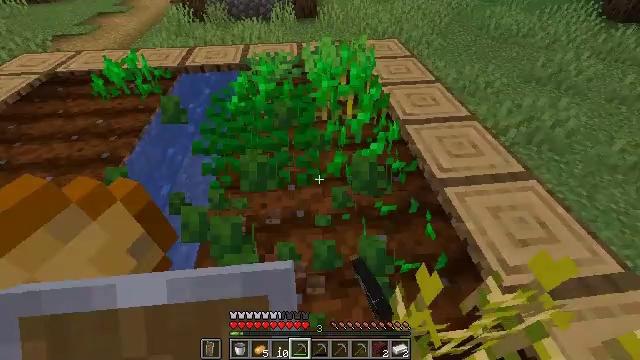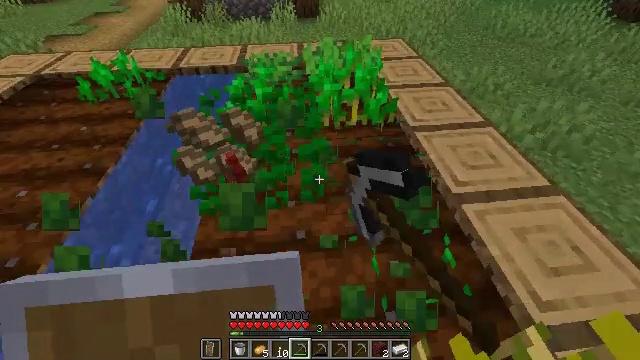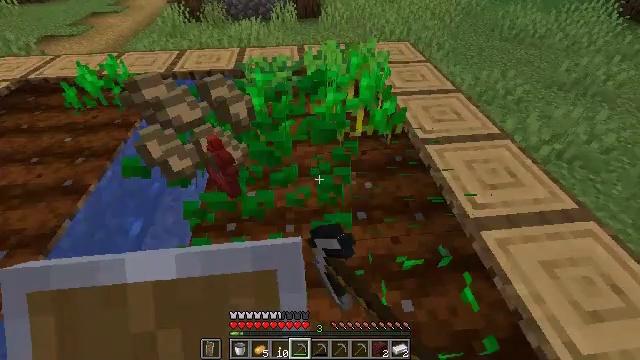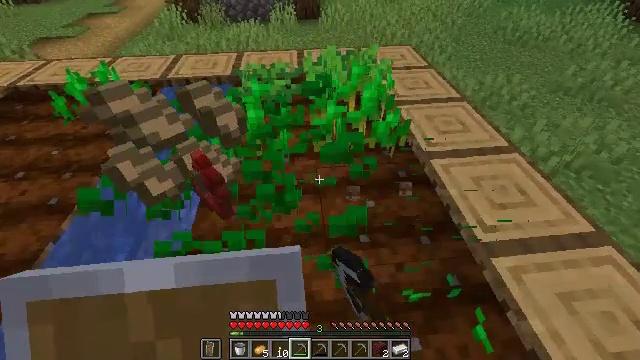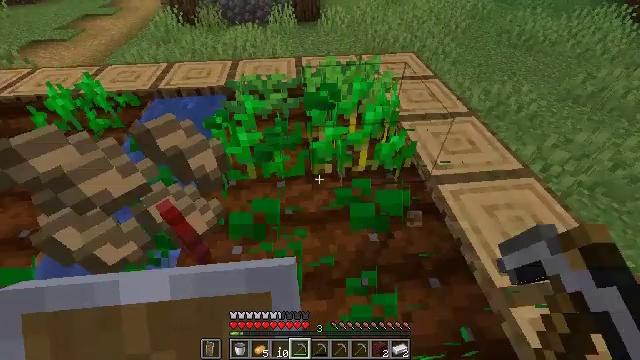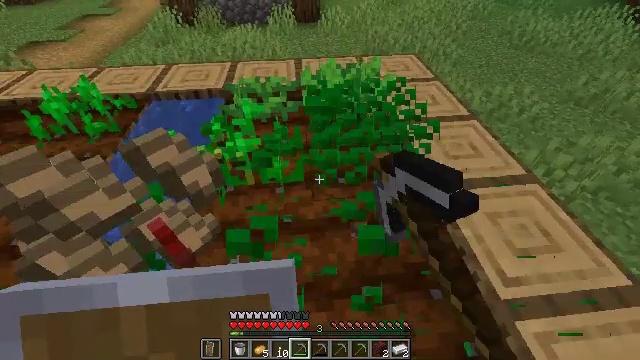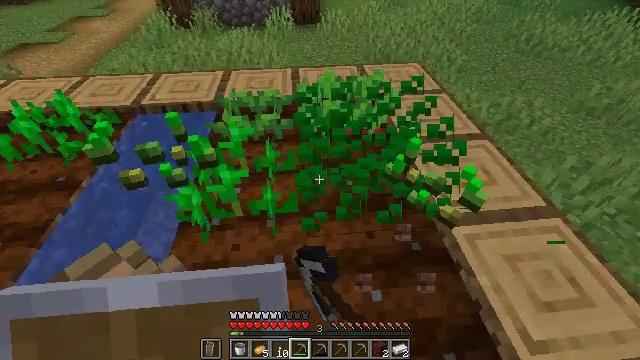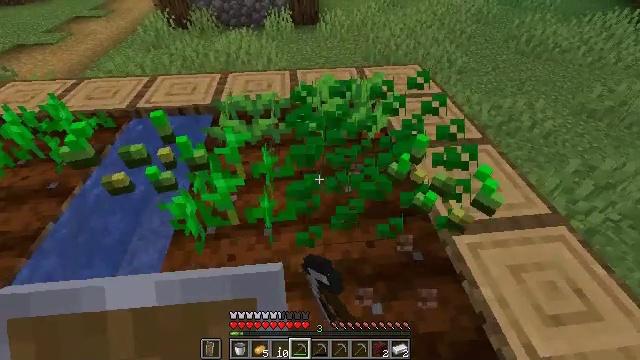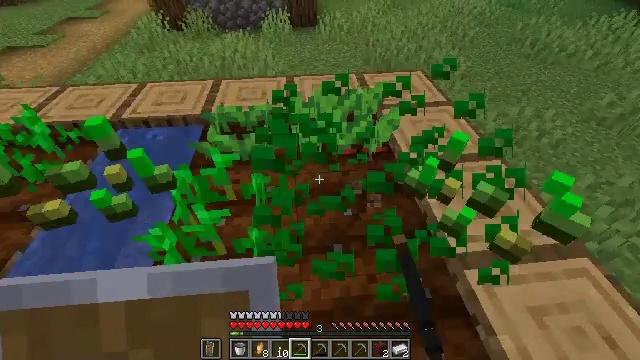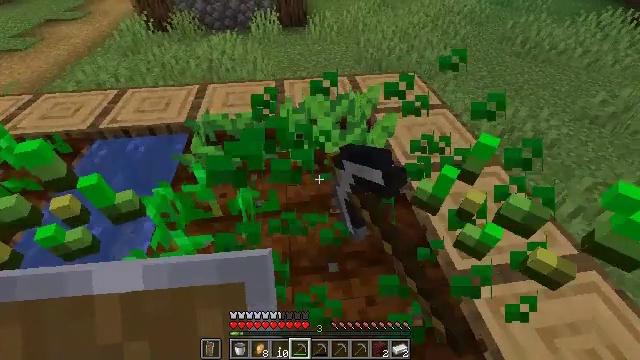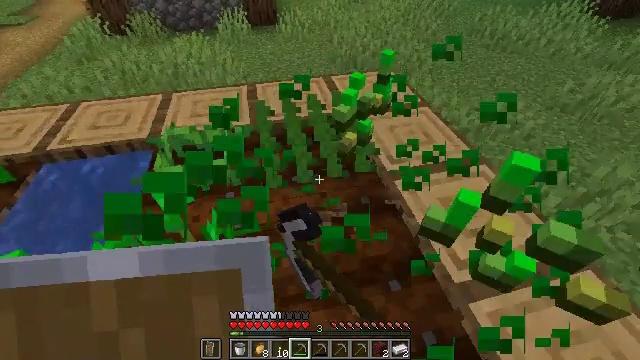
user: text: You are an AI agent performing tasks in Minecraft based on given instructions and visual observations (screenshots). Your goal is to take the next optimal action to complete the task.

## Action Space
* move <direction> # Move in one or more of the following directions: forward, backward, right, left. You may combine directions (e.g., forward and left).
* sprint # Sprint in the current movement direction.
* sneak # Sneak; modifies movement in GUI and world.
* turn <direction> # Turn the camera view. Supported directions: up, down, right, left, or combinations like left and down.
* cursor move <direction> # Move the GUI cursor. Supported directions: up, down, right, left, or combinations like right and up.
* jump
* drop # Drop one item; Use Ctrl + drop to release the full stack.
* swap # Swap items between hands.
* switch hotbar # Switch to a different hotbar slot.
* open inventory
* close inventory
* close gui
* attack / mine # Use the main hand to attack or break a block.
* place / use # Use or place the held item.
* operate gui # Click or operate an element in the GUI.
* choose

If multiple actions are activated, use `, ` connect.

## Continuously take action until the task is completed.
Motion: motion action
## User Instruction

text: Collect wheat crops.
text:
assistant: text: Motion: move forward, attack / mine
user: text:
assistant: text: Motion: move forward, attack / mine
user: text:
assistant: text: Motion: move forward, attack / mine
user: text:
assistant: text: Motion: move forward, attack / mine
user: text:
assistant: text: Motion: move forward, attack / mine
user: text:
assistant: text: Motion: move forward, attack / mine
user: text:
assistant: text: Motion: move forward, attack / mine
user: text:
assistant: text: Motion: move forward, attack / mine
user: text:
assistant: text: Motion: move forward, turn right, attack / mine
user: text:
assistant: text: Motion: move forward, turn right, attack / mine
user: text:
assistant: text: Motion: attack / mine